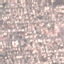
Label: Residential